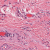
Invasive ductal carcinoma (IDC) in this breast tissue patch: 1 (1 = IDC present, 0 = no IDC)